Question: I want to make a message just like Stackoverflow informing that you can't vote in your own questions.

Inspecting the HTML of the message div, it overflows all of it's parents. How can I achieve that with bootstrap where the parent is a 'col div'?
EDIT: In addition to the provided answer, I had to use 'white-space: nowrap'; as well because the text inside the message kept wraping to the parent's width
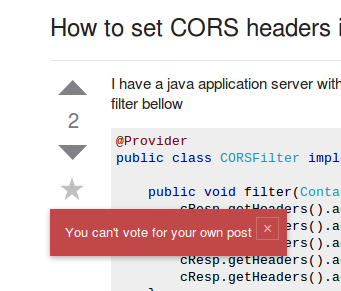
Answer: You can use the same that StackOverflow:
### HTML
'''
<div class="message message-error message-dismissable">
<div class="message-inner">
<div title="close this message (or hit Esc)" class="message-close">x</div>
<div class="message-text" style="padding-right: 35px;">
You can't vote for your own post
</div>
</div>
</div>
'''
### CSS
'''
z-index: 1;
display: none;
color: #fff;
background-color: #c04848;
text-align: left;
box-shadow: 0 2px 5px rgba(0,0,0,0.3);
position: absolute;
'''
### JQUERY
And then your own jquery, because I guess you are not doing your own StackOverflow right?
'''
$(document).ready(function(){
$('.upvote').click(function() {
$.get('/checkownvote', {
user_id: session.user_id,
question_id: session.question_id
},
function(data) {
if(data.is_own_question)
$(this).closest('.message-error').show();
else
$(this).text(parseInt($(this).text)++);
});
return false; // prevent default
});
});
'''
Sorry, I have no time to do it on jsFiddle, maybe later :)